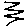
Label: zigzag